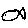
Label: fish